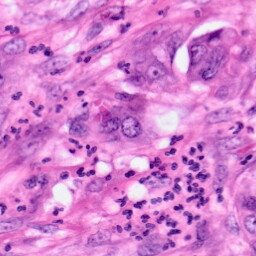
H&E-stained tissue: Pancreatic